Interaction volume radius: 5 \u00c5
Interaction volume height: 15 \u00c5
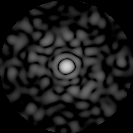
Disorder parameter: 0.81